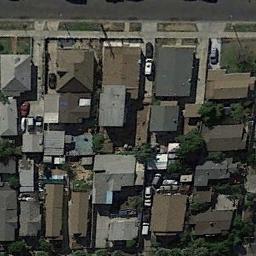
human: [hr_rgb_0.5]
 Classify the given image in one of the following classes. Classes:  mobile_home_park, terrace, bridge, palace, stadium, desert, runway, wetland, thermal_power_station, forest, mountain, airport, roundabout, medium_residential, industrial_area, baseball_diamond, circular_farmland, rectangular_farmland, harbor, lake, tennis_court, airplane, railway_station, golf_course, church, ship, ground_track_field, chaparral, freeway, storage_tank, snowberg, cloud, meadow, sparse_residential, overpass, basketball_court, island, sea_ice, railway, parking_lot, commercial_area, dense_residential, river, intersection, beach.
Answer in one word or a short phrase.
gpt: dense_residential